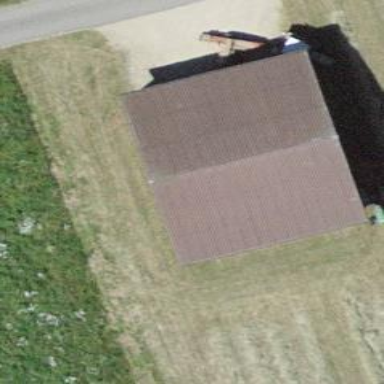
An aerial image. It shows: Rural barn.